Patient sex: F
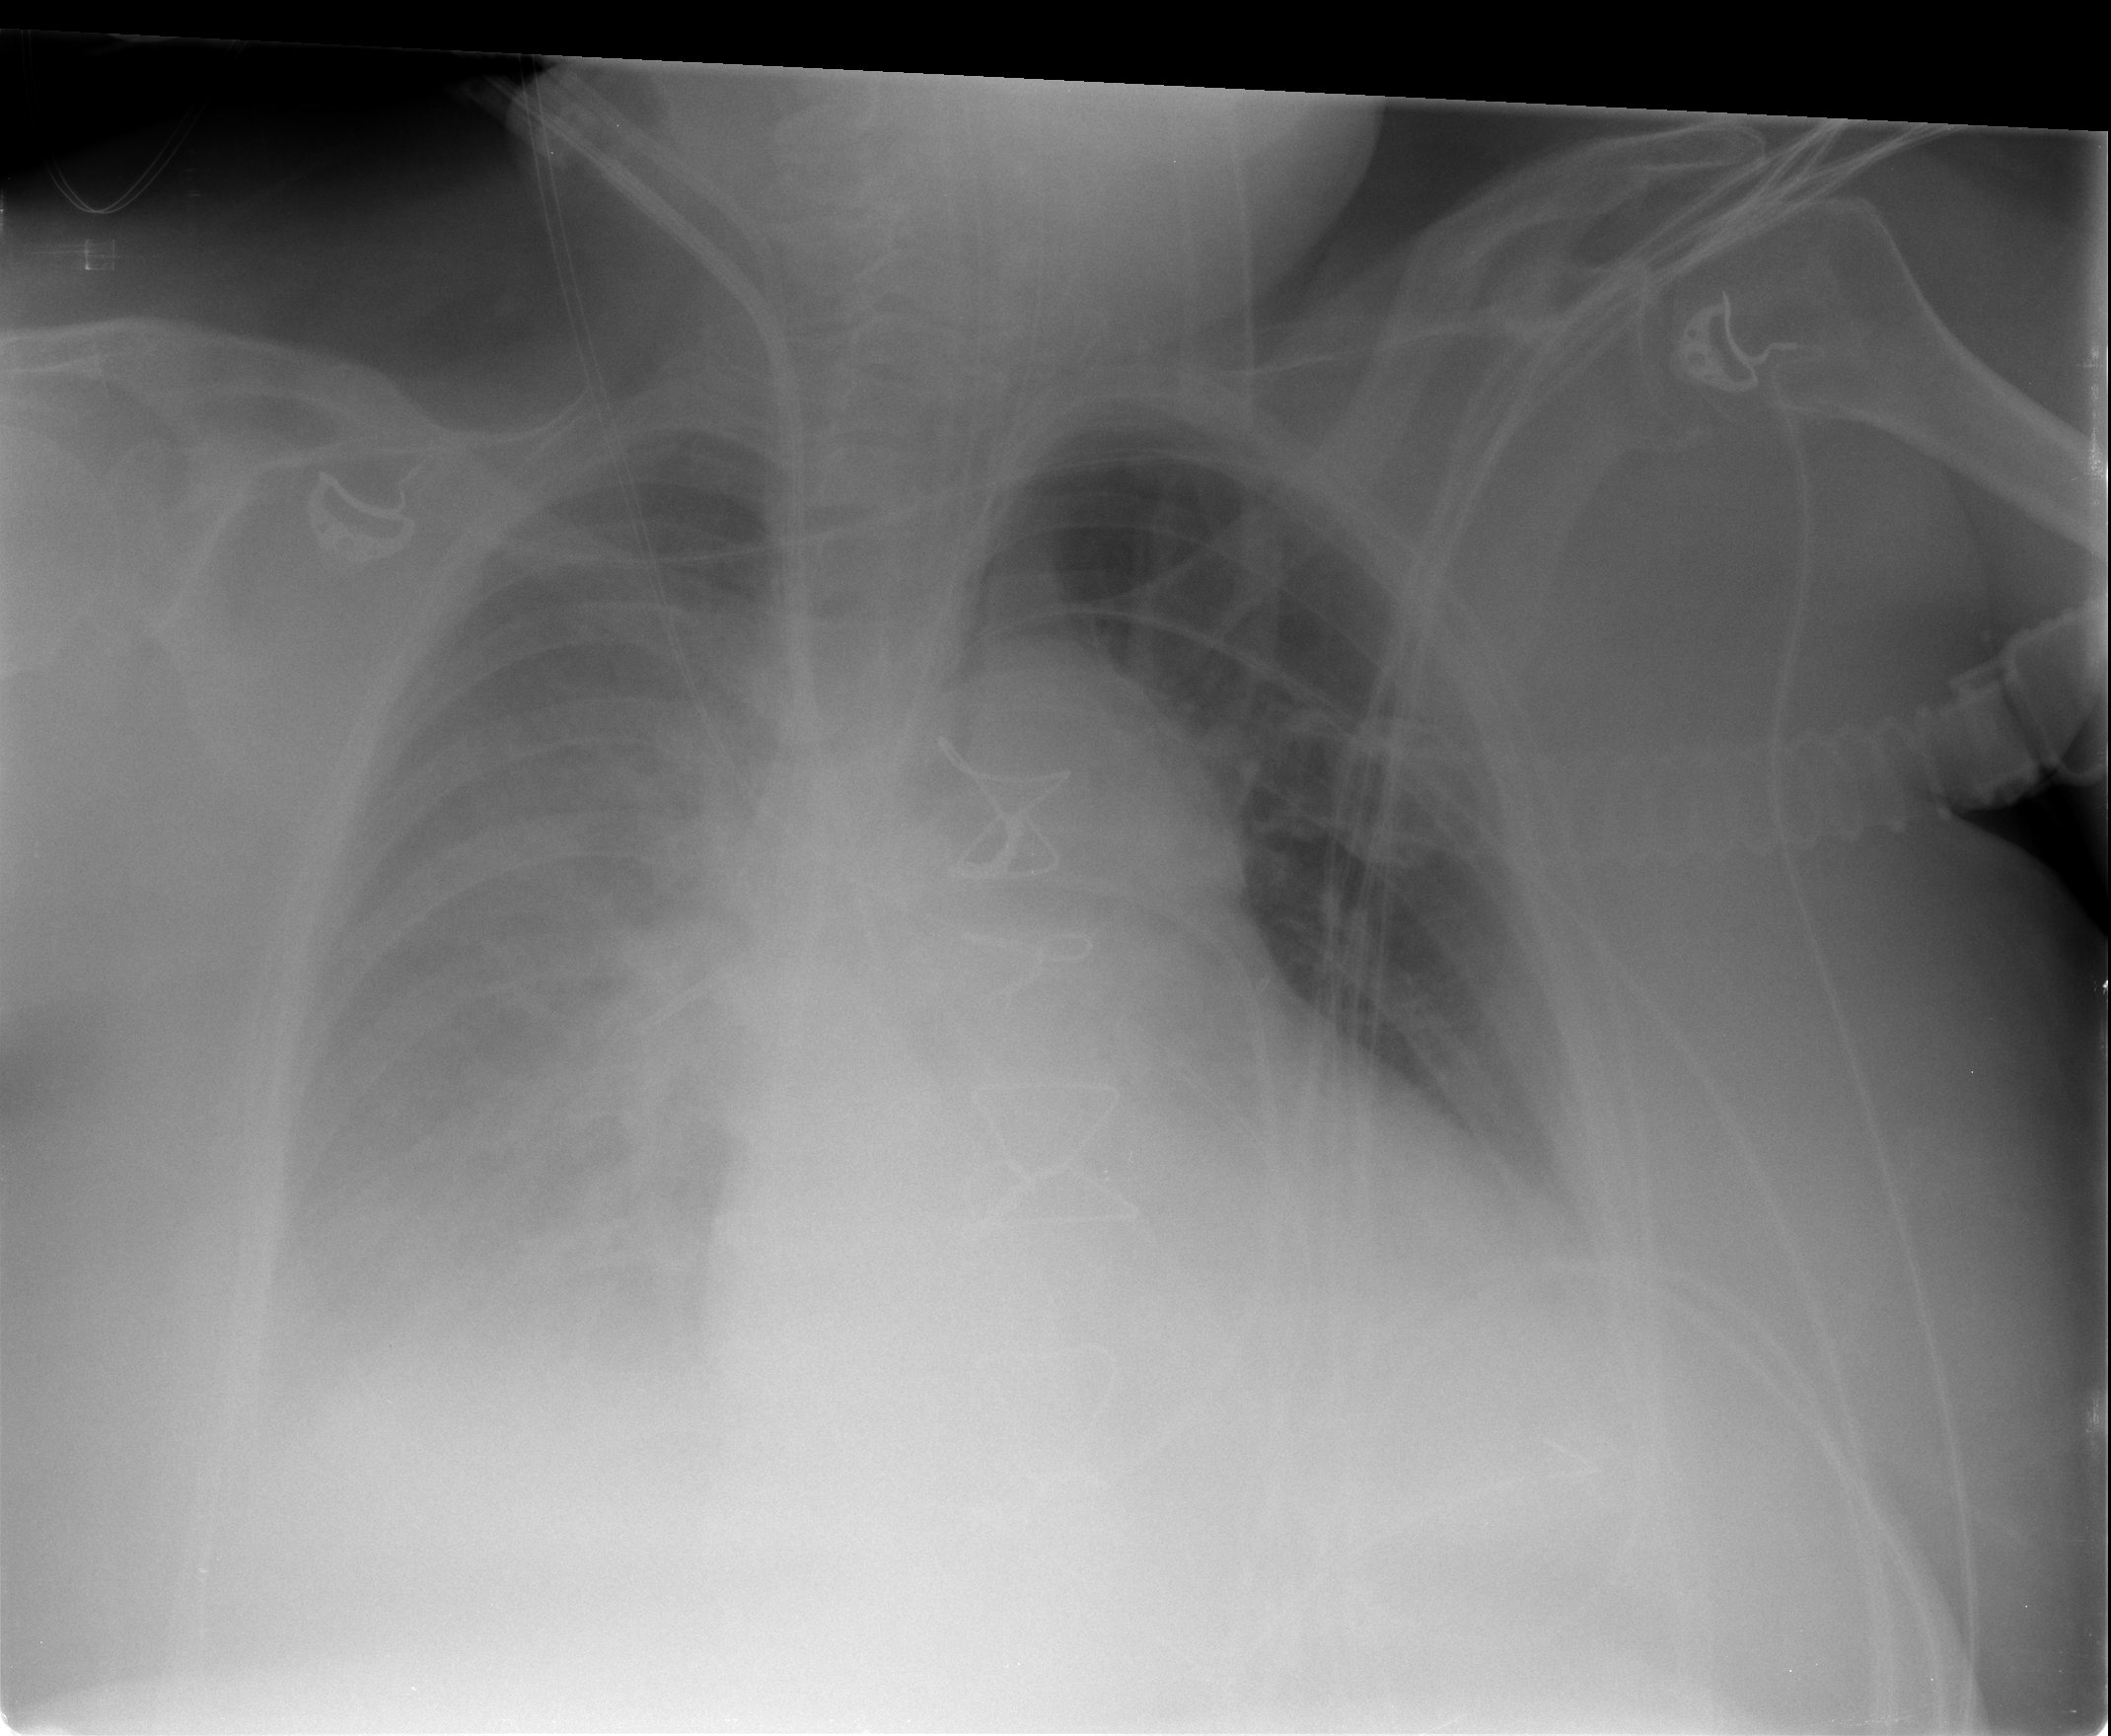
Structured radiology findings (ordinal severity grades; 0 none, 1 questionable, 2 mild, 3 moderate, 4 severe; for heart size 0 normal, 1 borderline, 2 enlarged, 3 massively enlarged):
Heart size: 2
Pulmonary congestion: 2
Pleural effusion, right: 3
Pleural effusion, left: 2
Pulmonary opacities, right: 2
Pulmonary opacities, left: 0
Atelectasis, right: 3
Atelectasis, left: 2